Question: I know there is a clipboard cycle in Visual Studio, but I need a "longer" lasting clipboard for code-parts I cut from one file and paste it into another part days later.
I just could use another text-file in the project and paste it there, but I would prefer to have a texteditor on one of the always visible panels (like in the properties-pane) where I can copy/paste code snippets.
Is there a way to put a textfile into a pane in VS2012 or is there a plugin for that?

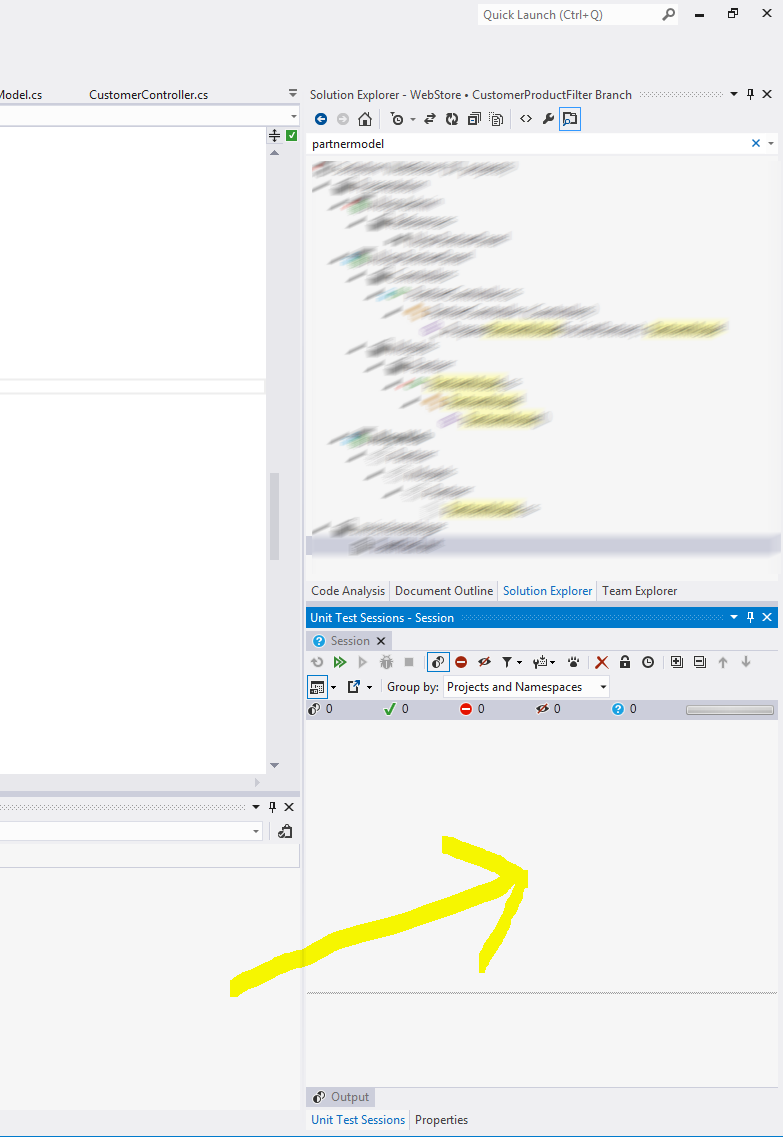
Answer: The Toolbox is the place to add code snippets.
Just drag your code to the Toolbox.

The snippets are added to the 'General' tab in the toolbox.

You can organize the snippets by adding other tabs (right click the toolbox) and you can rename the snippets in the same way.
To use the code, snippet, drag it to the code window.